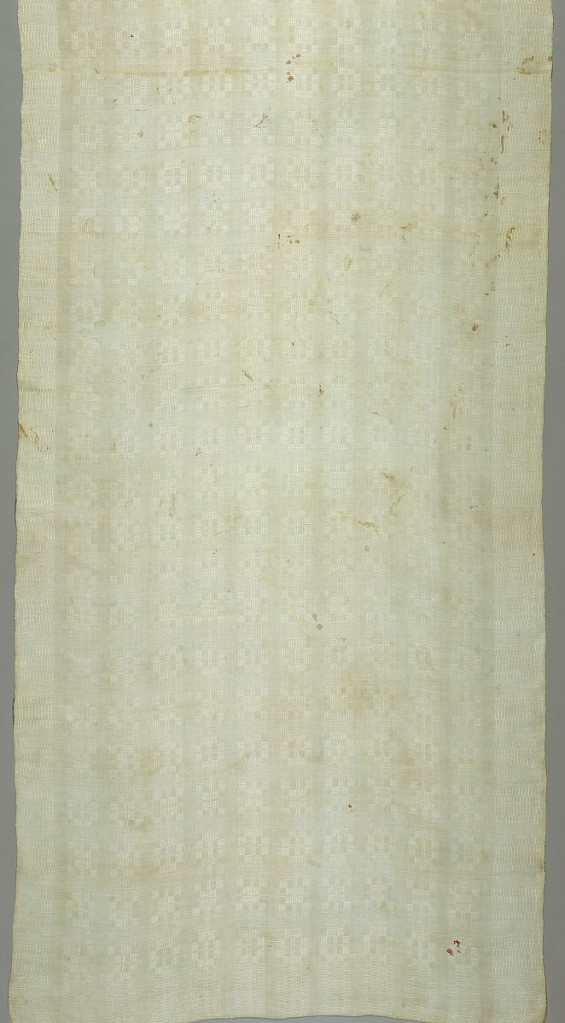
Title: Cover
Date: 19th century
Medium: linen Technique: damask
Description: Natural linen cover with a continuous pattern of squares and rectangles arranged in stripes with small closely set rectangles for side borders. Initials "D.J. 7" embroidered in red linen on one corner.